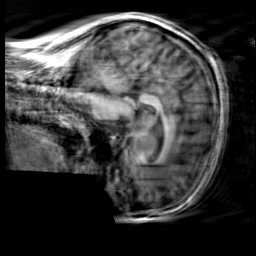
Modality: T1w
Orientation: sagittal
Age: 41
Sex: male
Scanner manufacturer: siemens
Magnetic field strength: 3 T
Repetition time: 2.3 s
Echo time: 0.00303 s